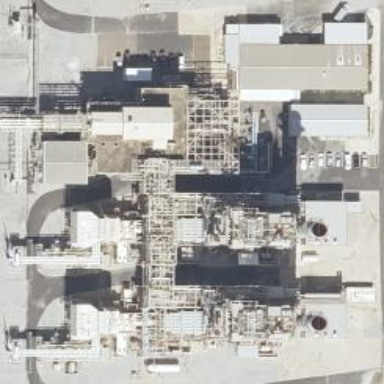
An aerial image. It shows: Gas turbine generator powered by gas.